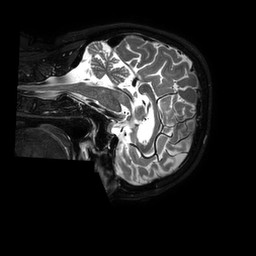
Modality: T2w
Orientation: sagittal
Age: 72
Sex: female
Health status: ill
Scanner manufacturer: philips
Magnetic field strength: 3 T
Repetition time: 3.5 s
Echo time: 0.3 s